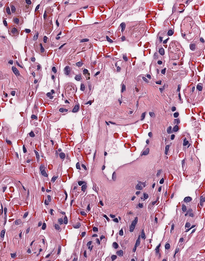
Tumor epithelial tissue: no
Tumor-associated stroma tissue: no
Normal tissue: yes